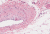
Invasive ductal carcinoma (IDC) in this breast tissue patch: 0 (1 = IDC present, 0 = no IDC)